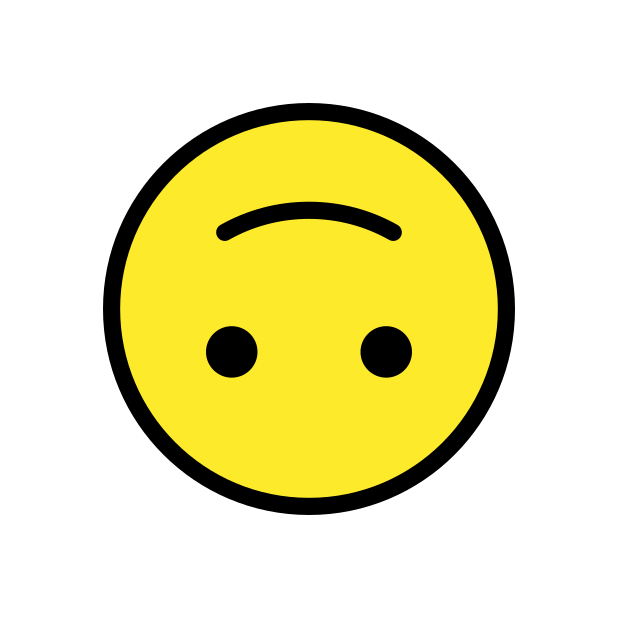
Emoji: 🙃
Name: upside-down face
Unicode: 0x1f643